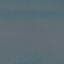
Land use / land cover: SeaLake